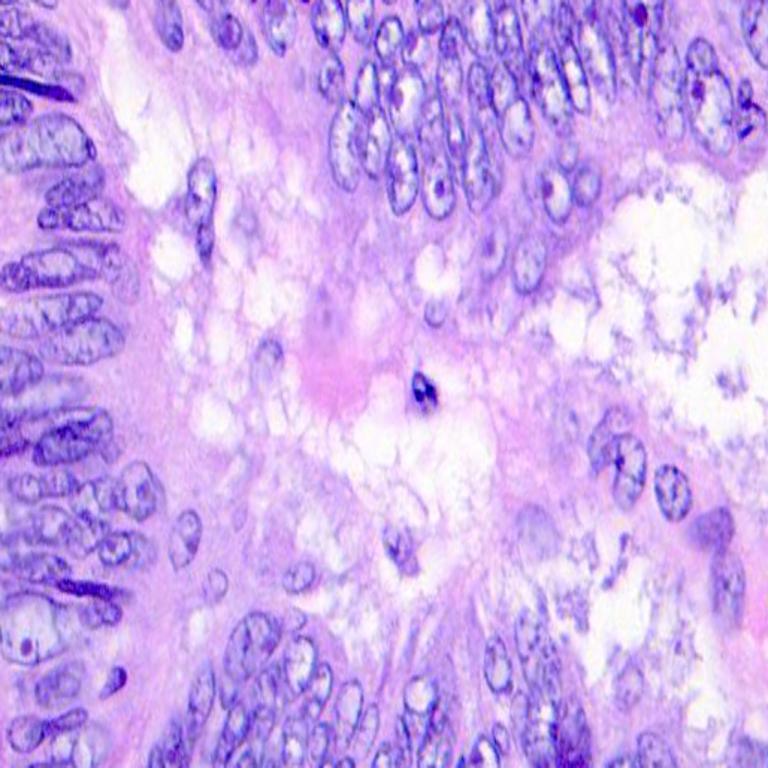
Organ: colon
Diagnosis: adenocarcinomas